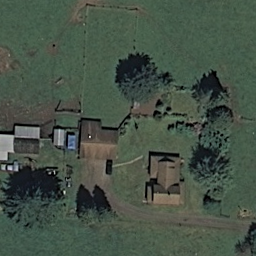
Label: residential